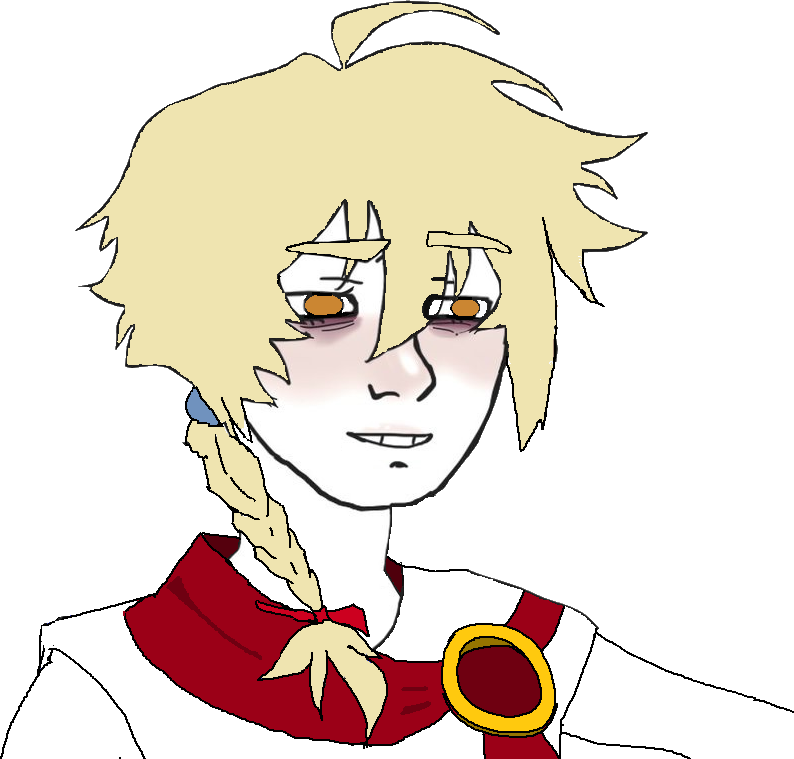
Label: 5_Twinkjak